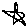
Label: star